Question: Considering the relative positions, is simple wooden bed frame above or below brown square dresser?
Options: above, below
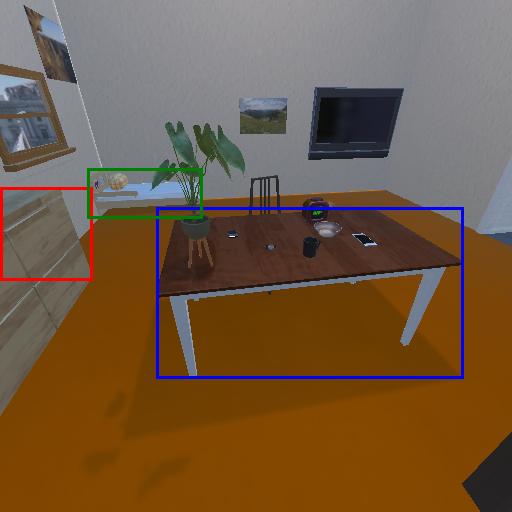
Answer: above